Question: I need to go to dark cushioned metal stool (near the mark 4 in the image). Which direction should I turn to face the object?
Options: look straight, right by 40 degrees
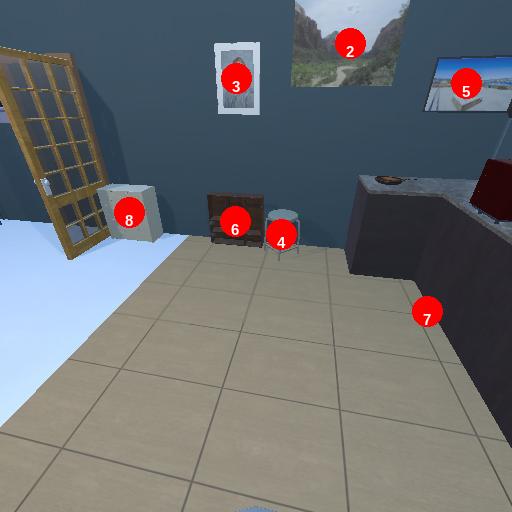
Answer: look straight